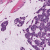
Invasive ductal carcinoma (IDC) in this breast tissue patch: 1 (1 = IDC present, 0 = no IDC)